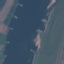
Land use / land cover: River